Field crop: tomato
Growth stage: 1
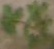
Species: portulaca